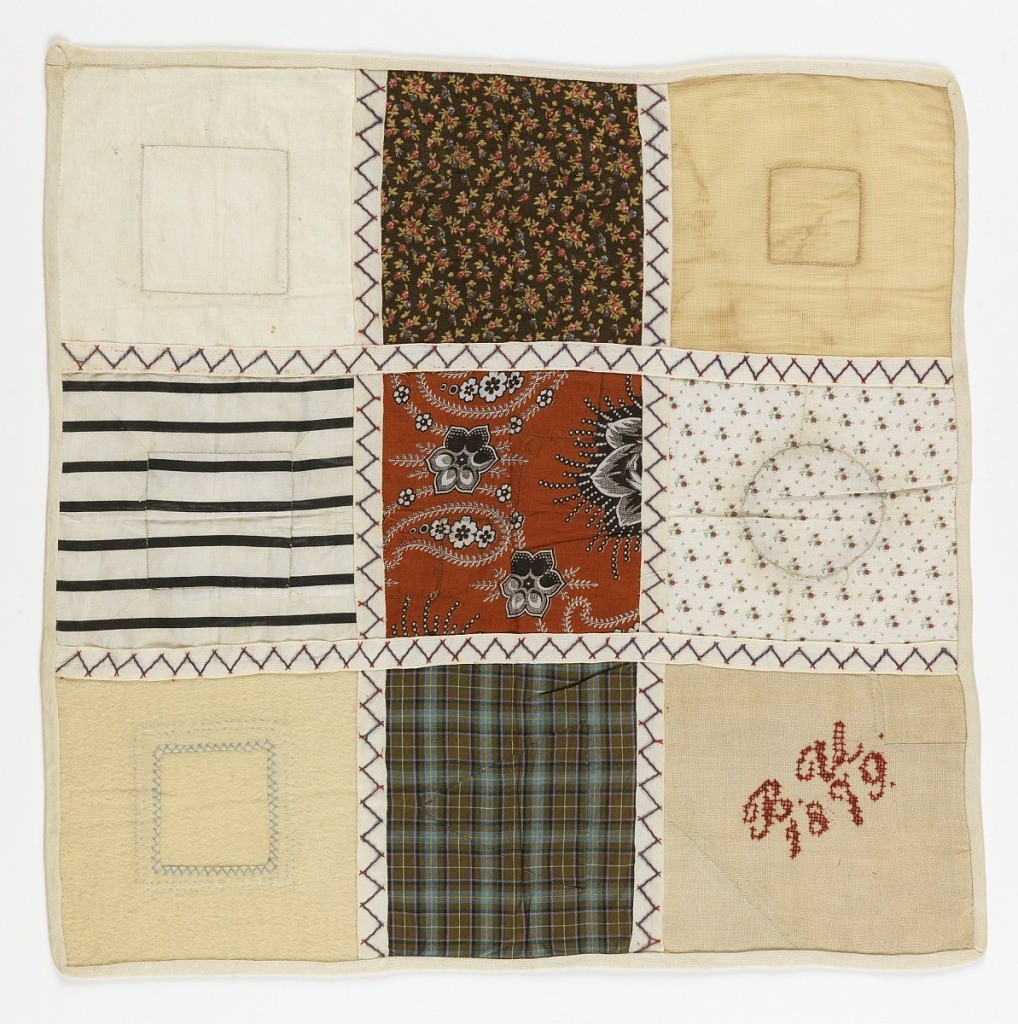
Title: Mending sampler
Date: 1879
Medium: wool, cotton, and linen embroidery on cotton and wool foundation Technique: embroidered in cross, herringbone, threaded herringbone and overcasting stitches on plain weave foundation
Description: Nine squares of patches on printed cotton and woven fabric.  The squares are separated with woven tape.